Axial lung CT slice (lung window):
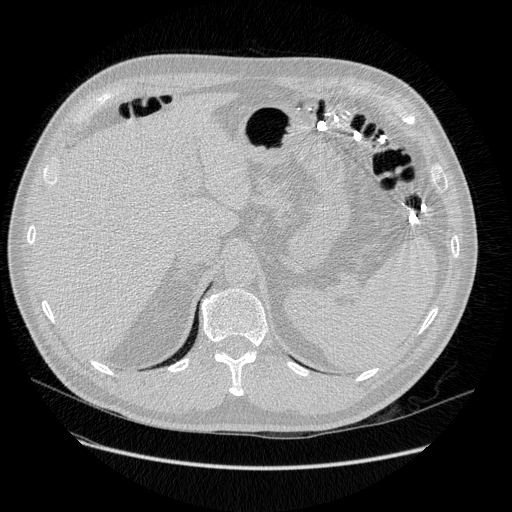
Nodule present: no